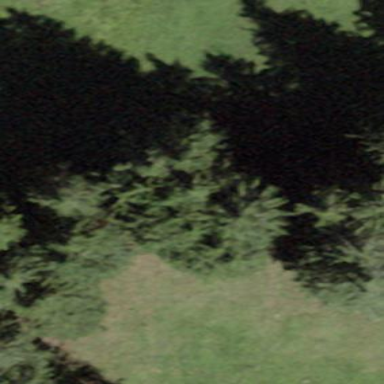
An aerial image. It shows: Beautiful woodland area.